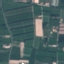
Land use / land cover class: PermanentCrop